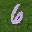
Label: 6